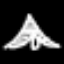
Label: The Eiffel Tower